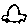
Label: car